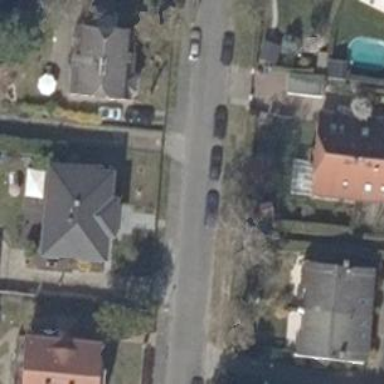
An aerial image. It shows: Residential road with asphalt surface.